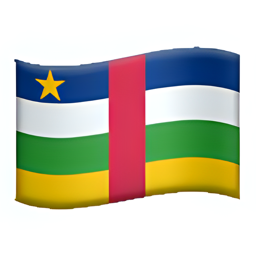
Name: flag for central african republic
Emoji: 🇨🇫
Group: Flags
Sub-group: country-flag